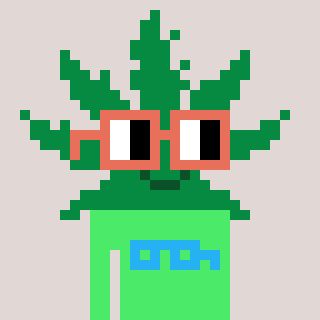
a pixel art character with square orange glasses, a weed-shaped head and a teal-colored body on a warm background